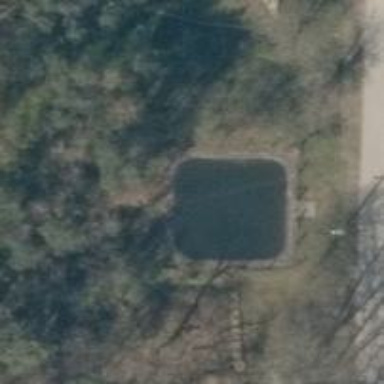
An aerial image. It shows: Fire water pond meant for emergency use.